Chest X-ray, PA view. Patient: 54 years old, sex F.
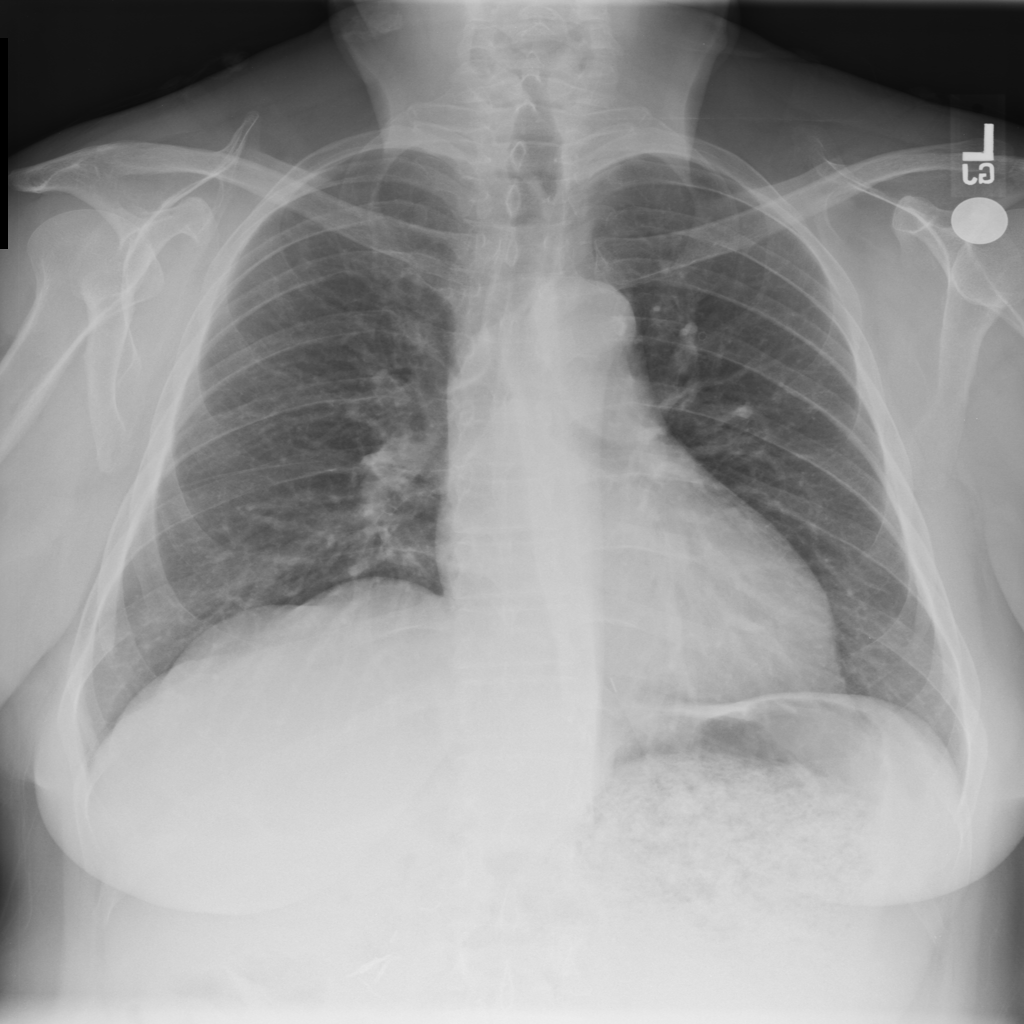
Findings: No Finding